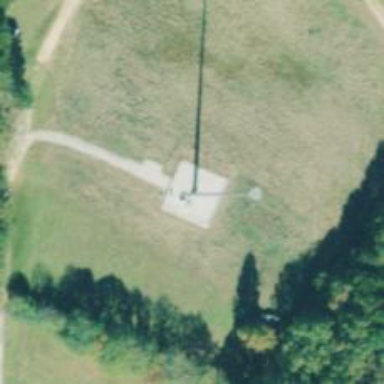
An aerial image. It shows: Man-made mast used for communication purposes.